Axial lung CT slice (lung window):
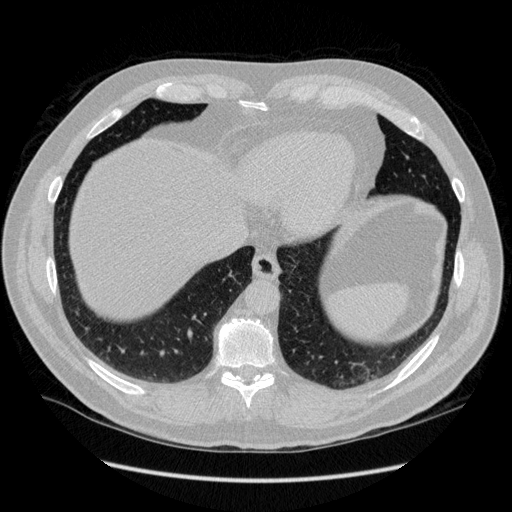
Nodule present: no